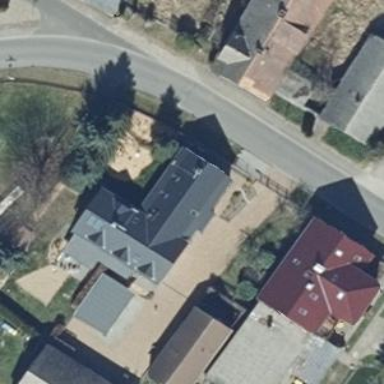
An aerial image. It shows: House with gabled roof oriented along the length of the building.